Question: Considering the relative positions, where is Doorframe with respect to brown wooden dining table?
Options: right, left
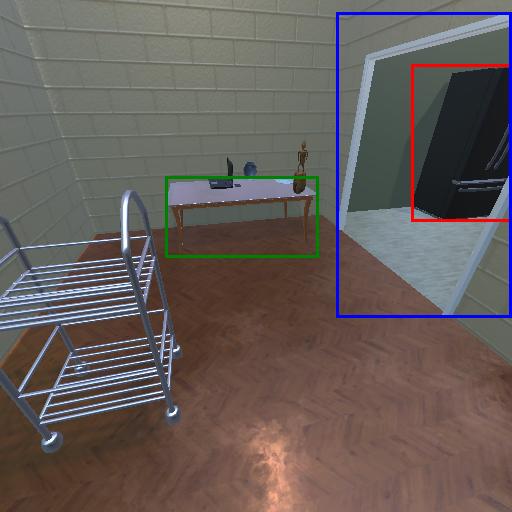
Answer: right